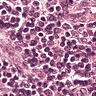
Metastatic tissue present: no